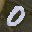
Label: 0